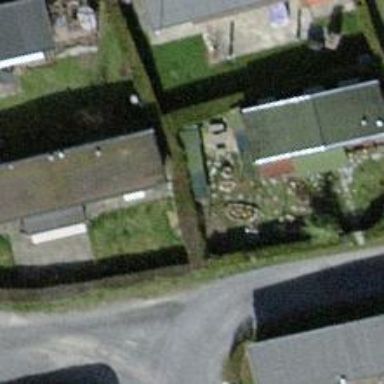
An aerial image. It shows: Static caravan building.